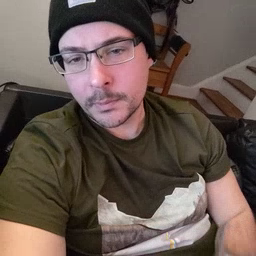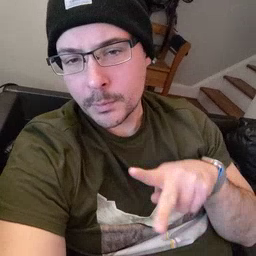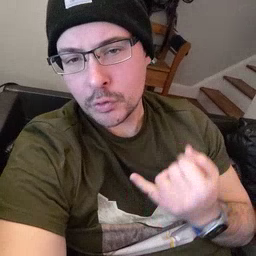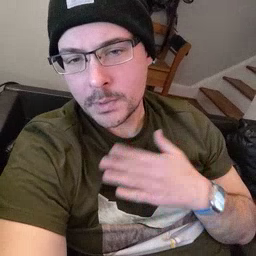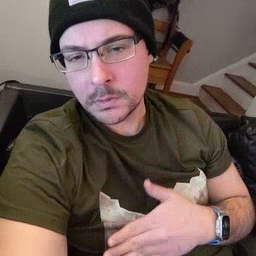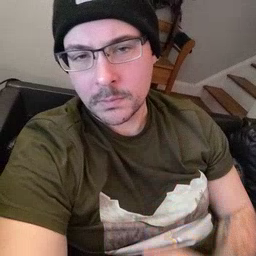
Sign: pajamas